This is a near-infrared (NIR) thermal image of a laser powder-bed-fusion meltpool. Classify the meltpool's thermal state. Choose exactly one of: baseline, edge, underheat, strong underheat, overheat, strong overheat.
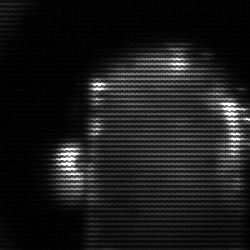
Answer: baseline